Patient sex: M
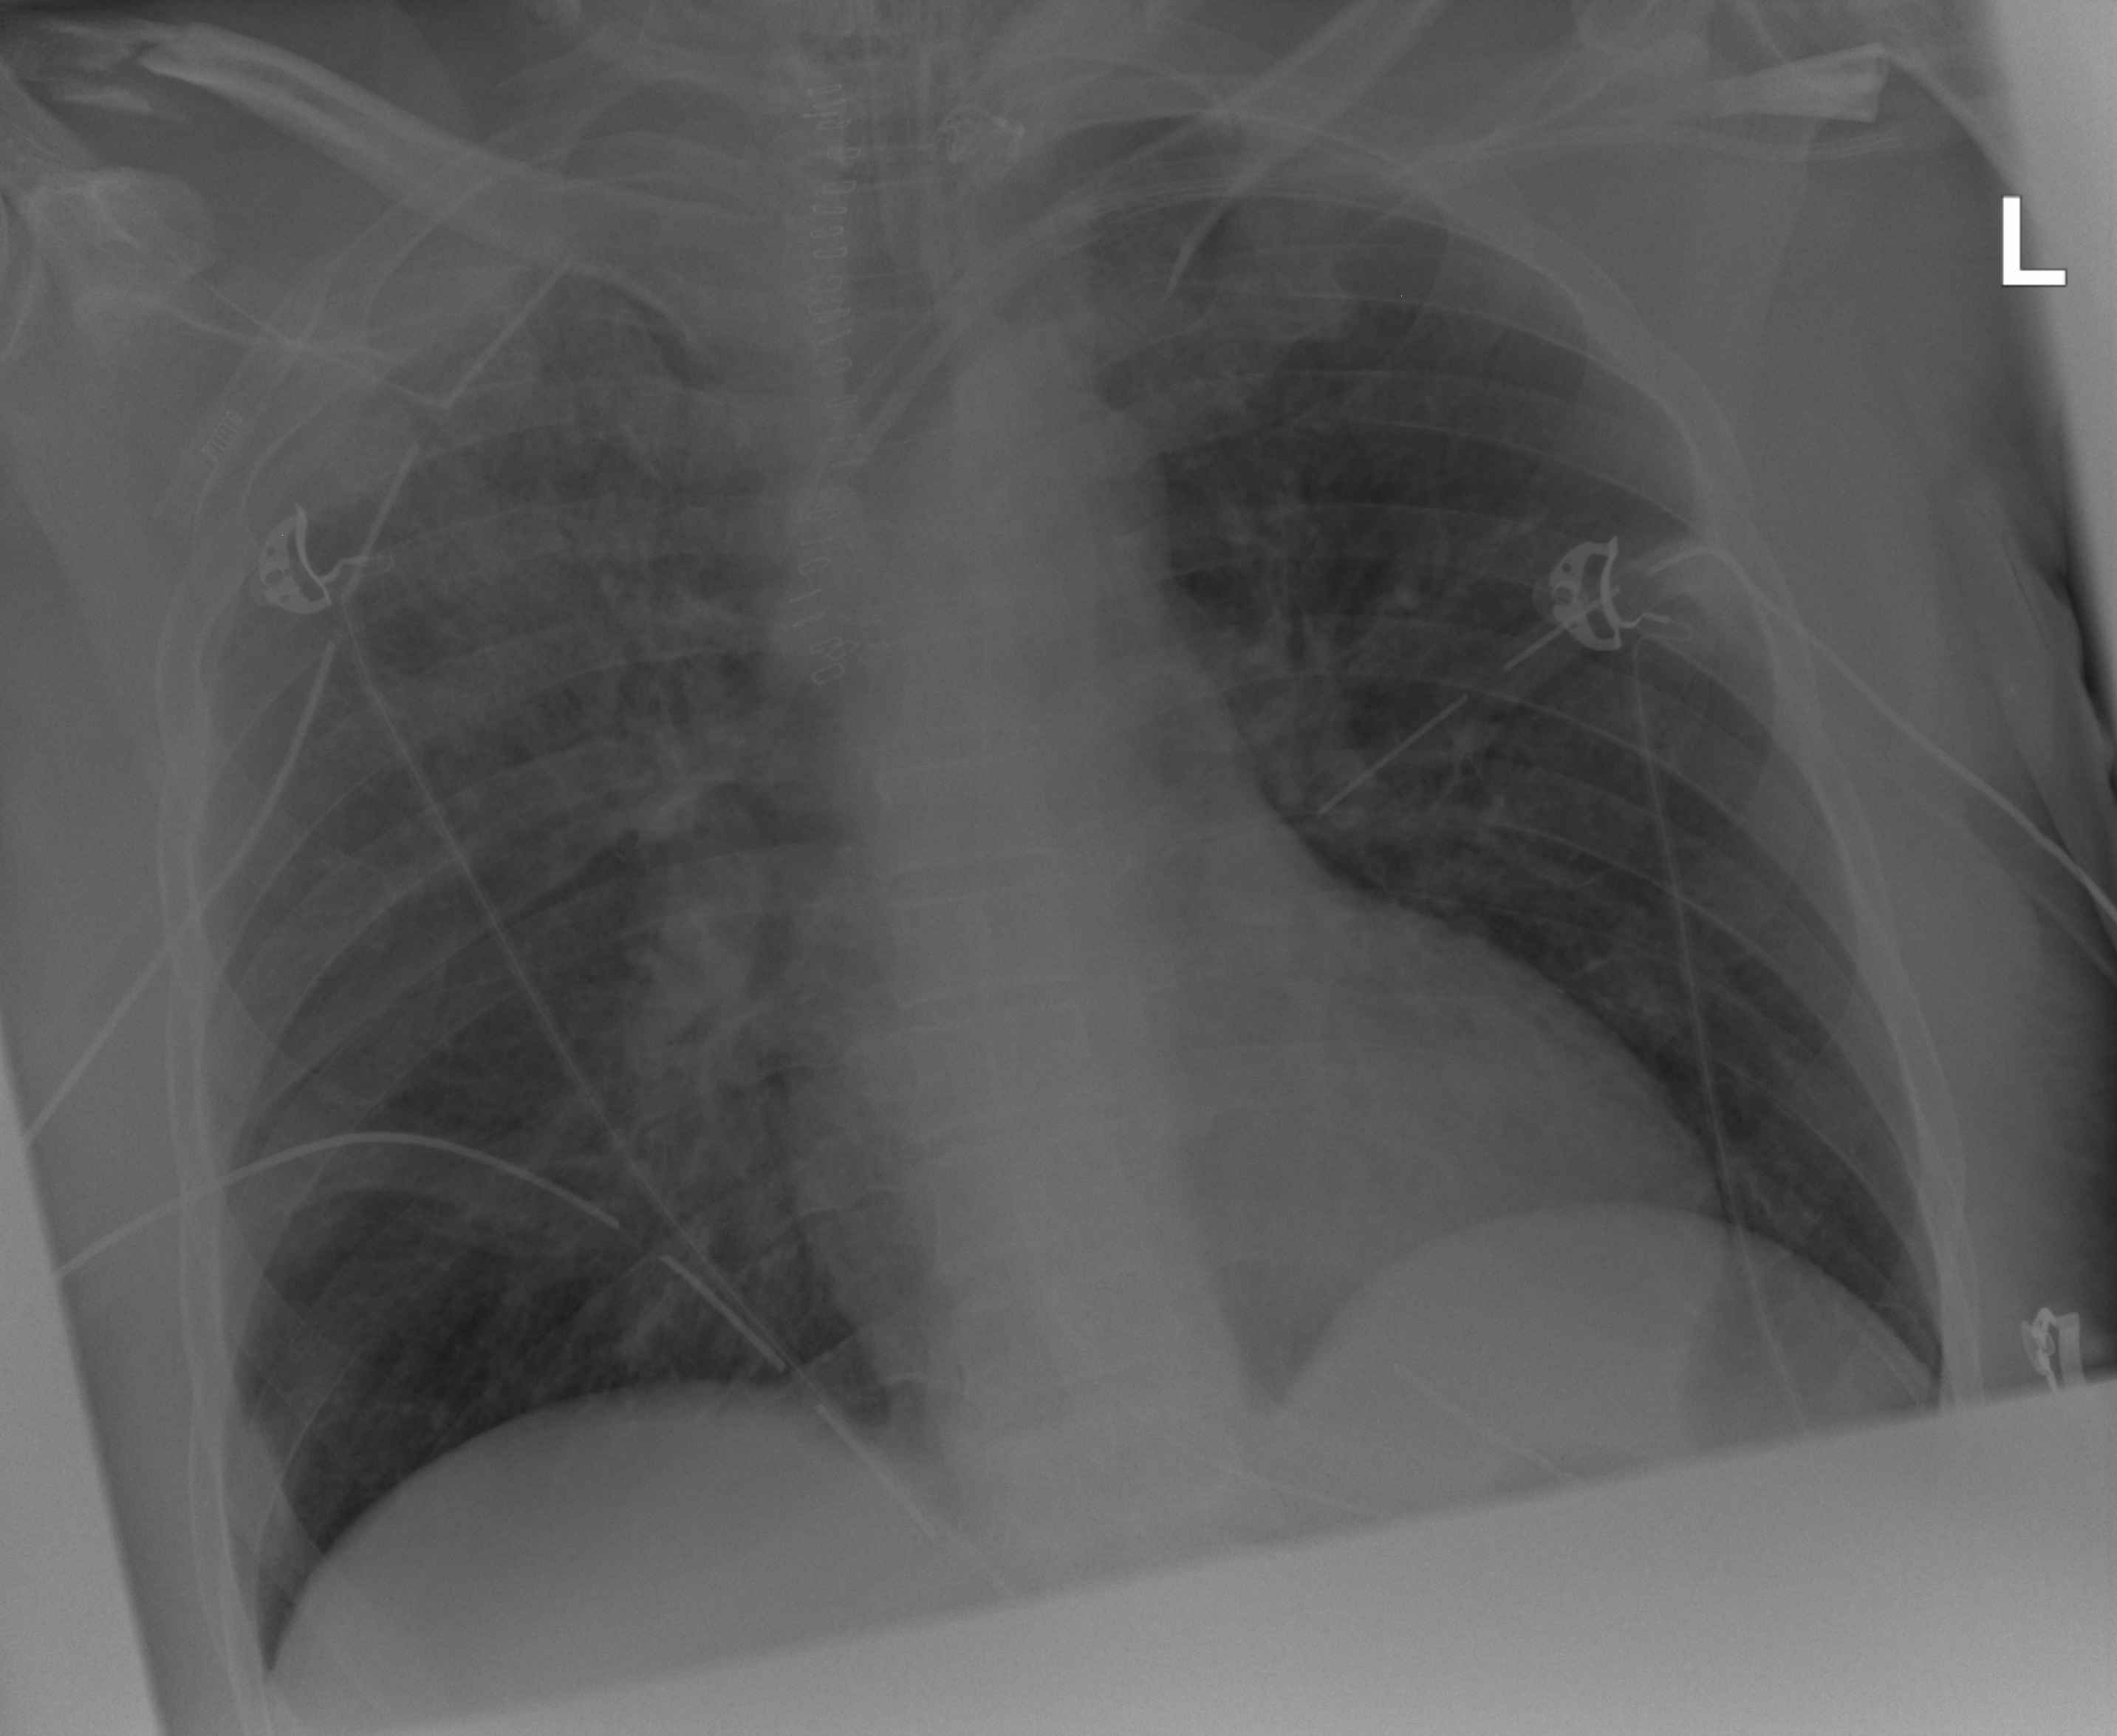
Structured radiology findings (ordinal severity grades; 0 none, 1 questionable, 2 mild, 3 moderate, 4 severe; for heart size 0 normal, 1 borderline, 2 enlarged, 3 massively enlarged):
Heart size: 0
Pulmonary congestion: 0
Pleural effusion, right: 0
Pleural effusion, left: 0
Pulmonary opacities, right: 3
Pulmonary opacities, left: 2
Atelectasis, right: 4
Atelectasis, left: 2